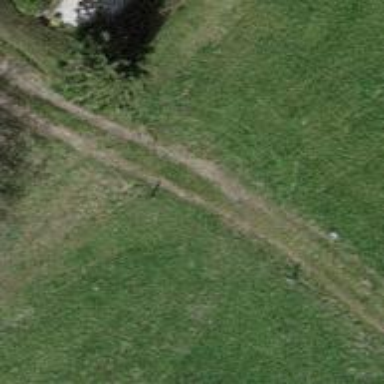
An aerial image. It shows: Track with grass surface categorized as grade4 tracktype.